Question: What I want is entirely 'WindowsLookAndFeel', and I have this code in my JFrame.
'''
try {
UIManager.setLookAndFeel("com.sun.java.swing.plaf.windows.WindowsLookAndFeel");
} catch (Exception ex) {
ex.printStackTrace();
}
'''
However, what I got it part Windows, part Metal (the cross platform style which looks awful. I think I know where the problem is:
The abnormal part(metal part) is a 'JPanel', and it is not originally built in the 'JFrame'. I have a button. If pressed, the JPanel will be added to the JFrame.
'''
if (((JToggleButton) e.getSource()).isSelected()) {
getContentPane().add(Console.getInstance(), BorderLayout.EAST);
} else {
remove(Console.getInstance());
}
revalidate();
pack();
'''
But still, I don't know why this happens, and how to solve it.
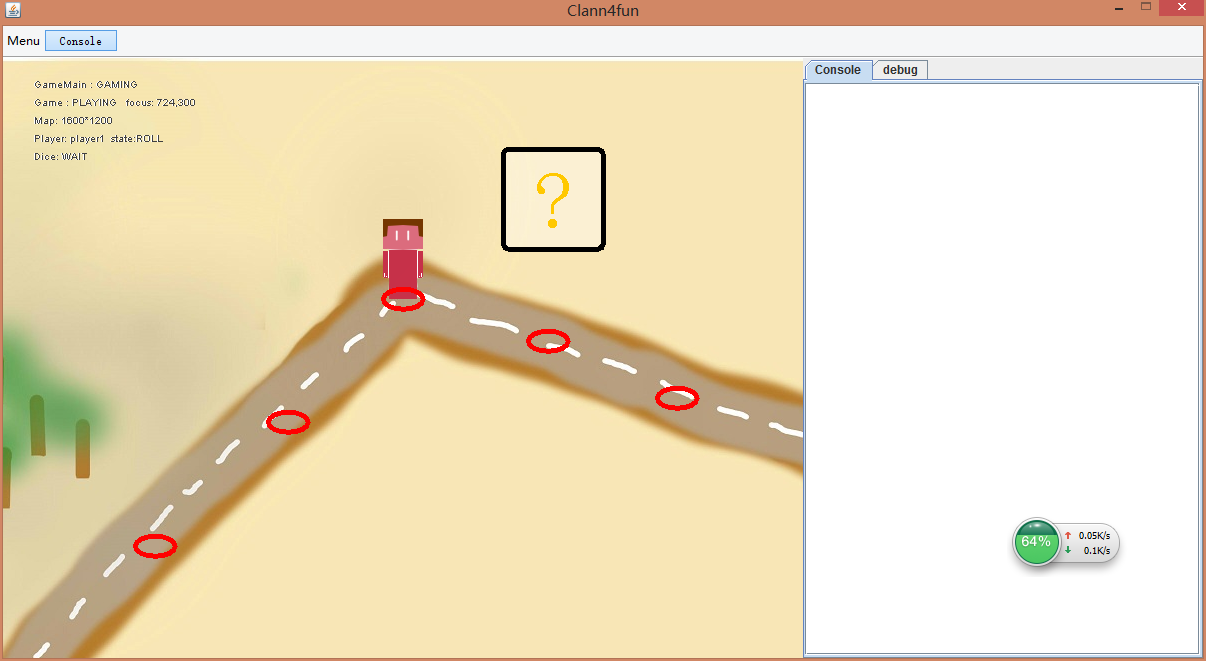
Answer: You need to define the look and feel of the <URL>. Create a class having a main method. In that method set the LAF and then display the app:
'''
try {
UIManager.setLookAndFeel("com.sun.java.swing.plaf.windows.WindowsLookAndFeel");
} catch(Exception e) {
e.printStackTrace();
}
SwingUtilities.invokeLater(new Runnable() {
@Override
public void run() {
jFrame.pack();
jFrame.setVisible(true);
}
});
'''